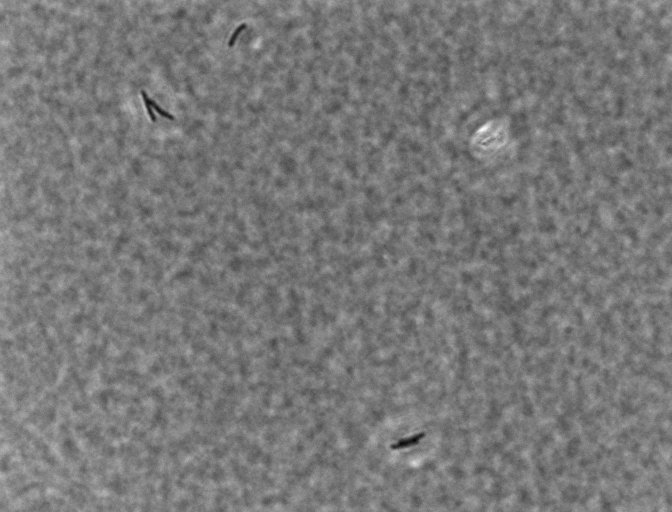
Bacillus coagulans